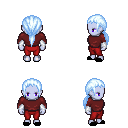
a pixel art fantasy rpg character, female body template, dark elf, purple skin, maroon long-sleeve shirt, red pants, white cyan ponytail hairstyle, white cloth bracers, black slippers, four views (front, back, left, right), 2x2 character sprite sheet, small pixel art, hard edges, no anti-aliasing